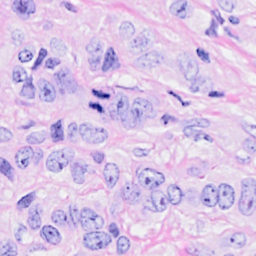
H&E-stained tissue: Breast